The plot shows how the frequency content of a rotor-rig vibration signal evolves over time (STFT spectrogram). Determine the machine's mechanical condition. Answer with exactly one of: normal, misalignment, unbalance, looseness.
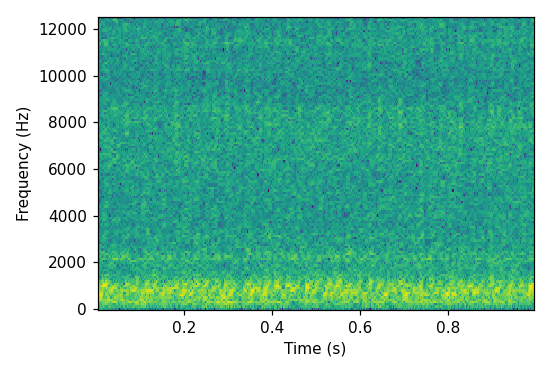
Answer: normal